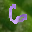
Label: 6